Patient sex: F
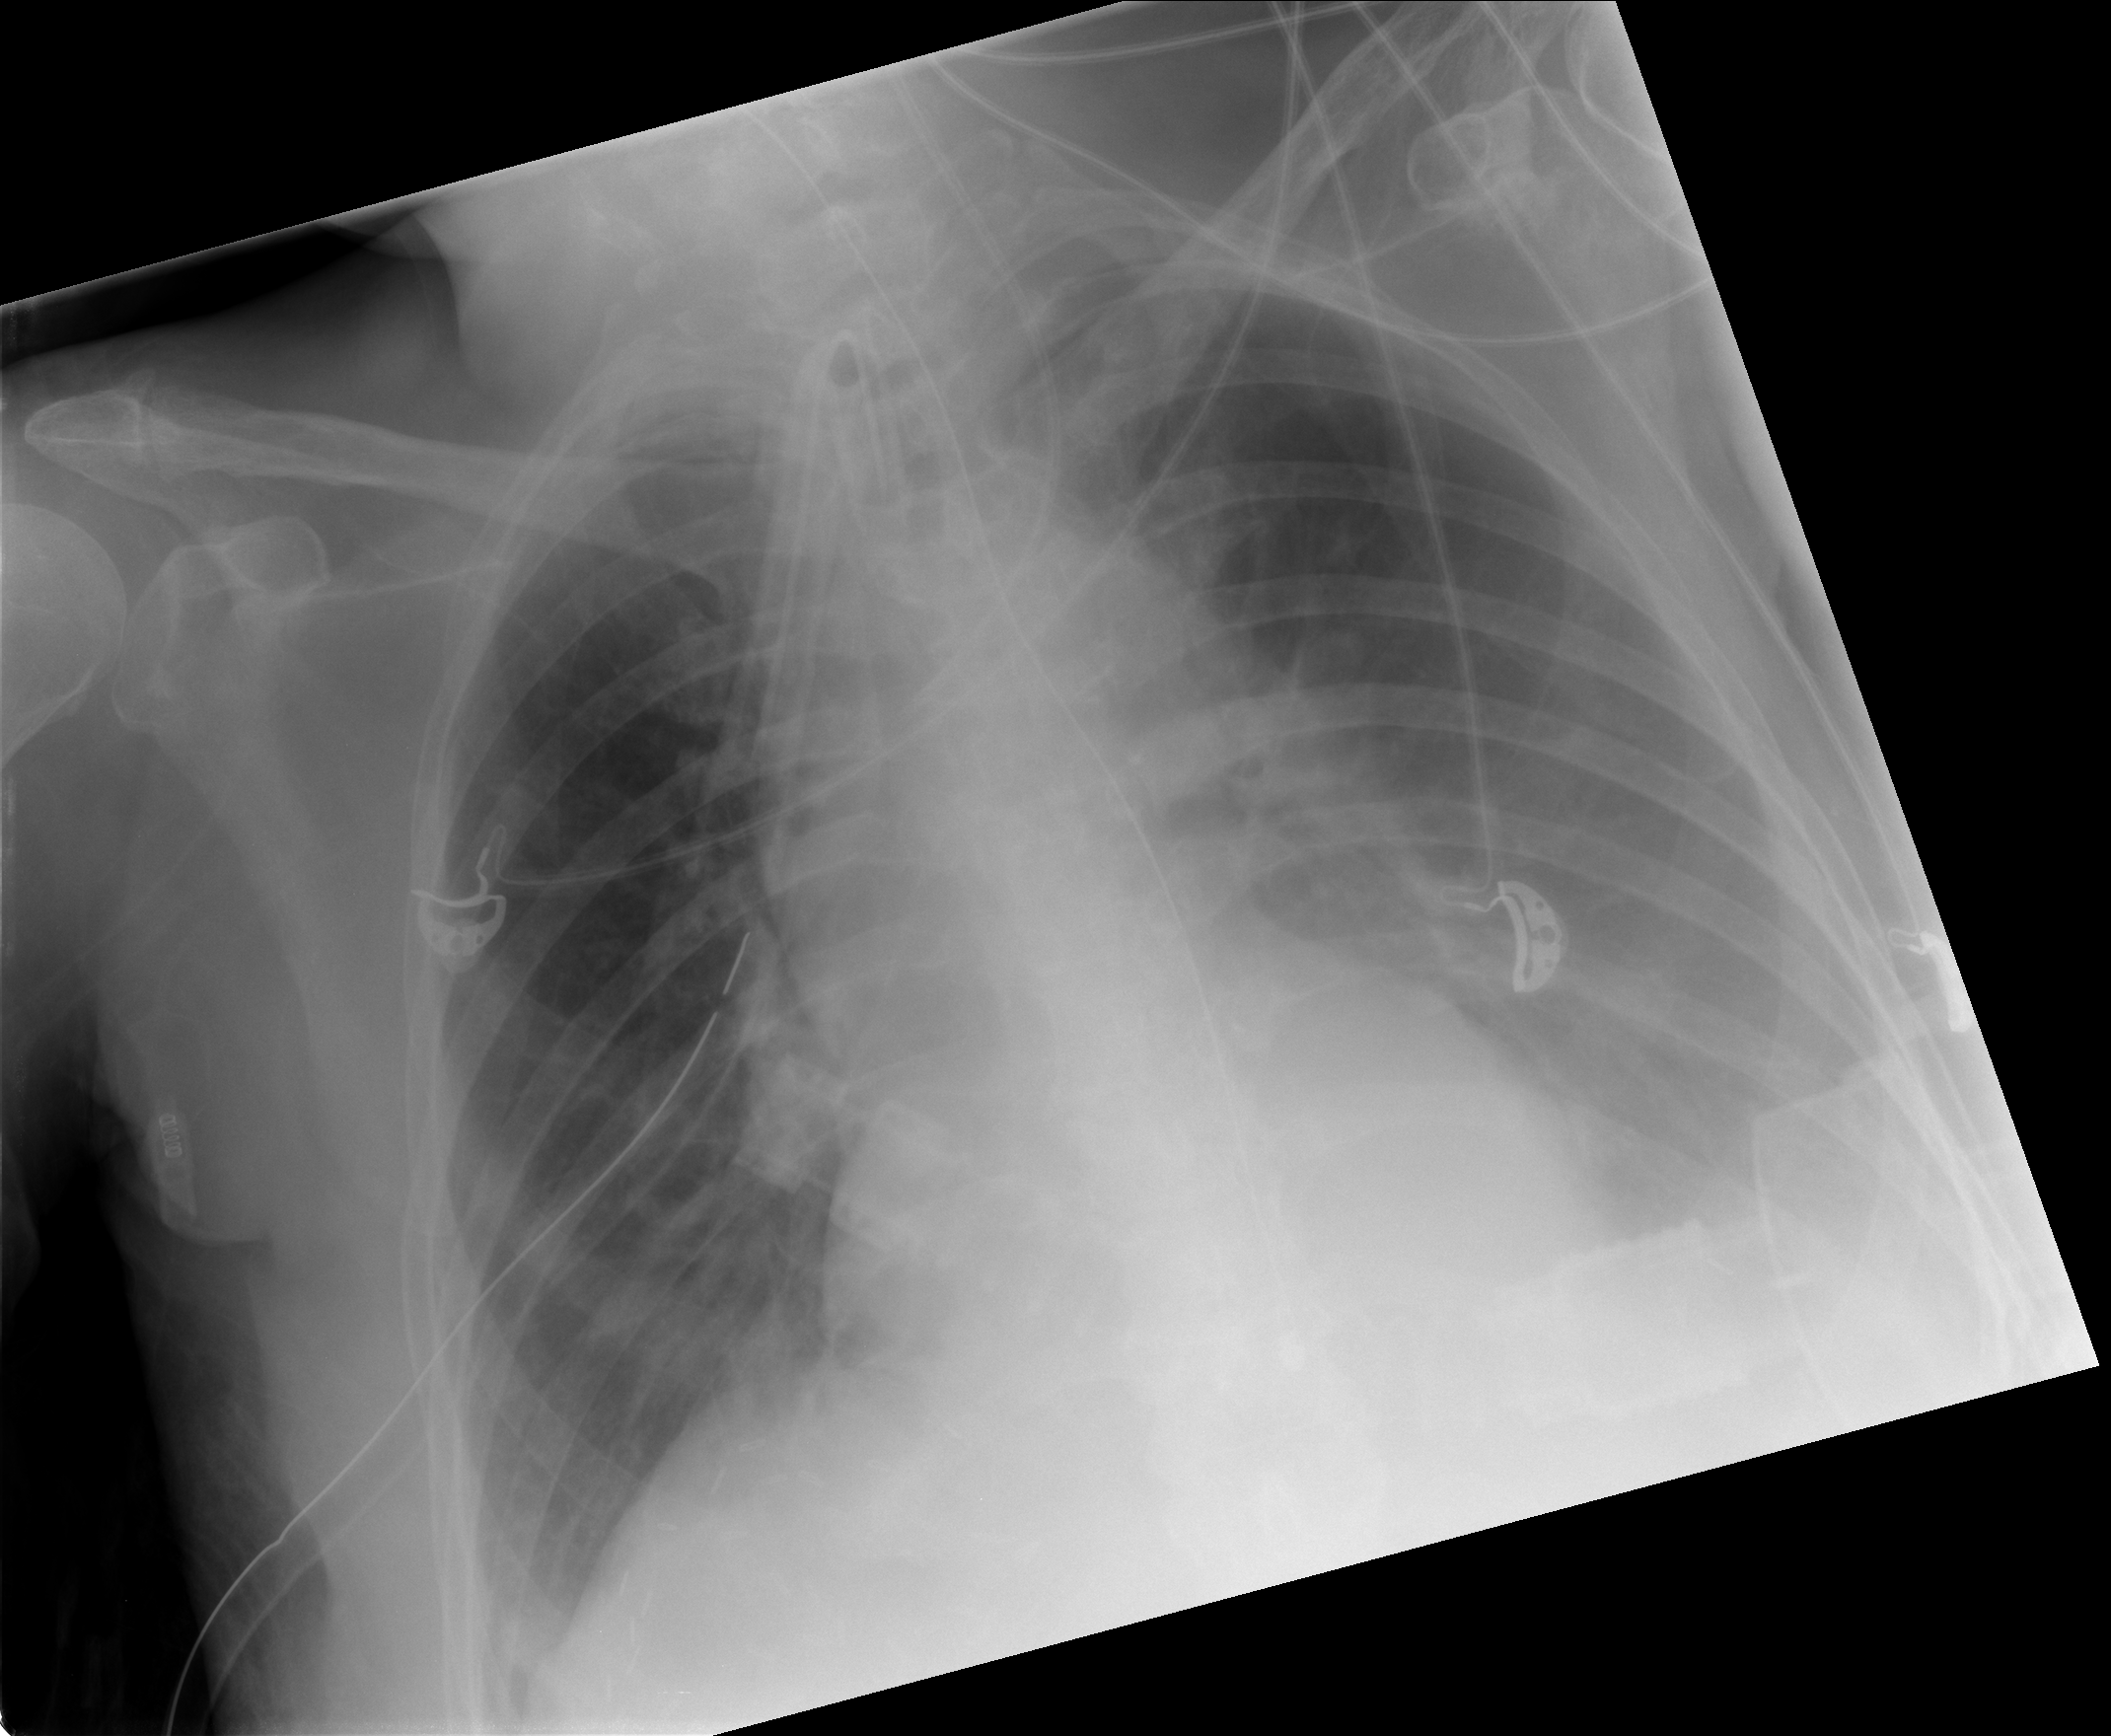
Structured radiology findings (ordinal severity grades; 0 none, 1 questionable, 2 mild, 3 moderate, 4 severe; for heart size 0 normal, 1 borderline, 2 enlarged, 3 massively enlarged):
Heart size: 0
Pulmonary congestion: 2
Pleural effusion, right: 2
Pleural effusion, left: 3
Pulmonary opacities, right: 2
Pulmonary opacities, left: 2
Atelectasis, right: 0
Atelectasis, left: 2